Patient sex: M
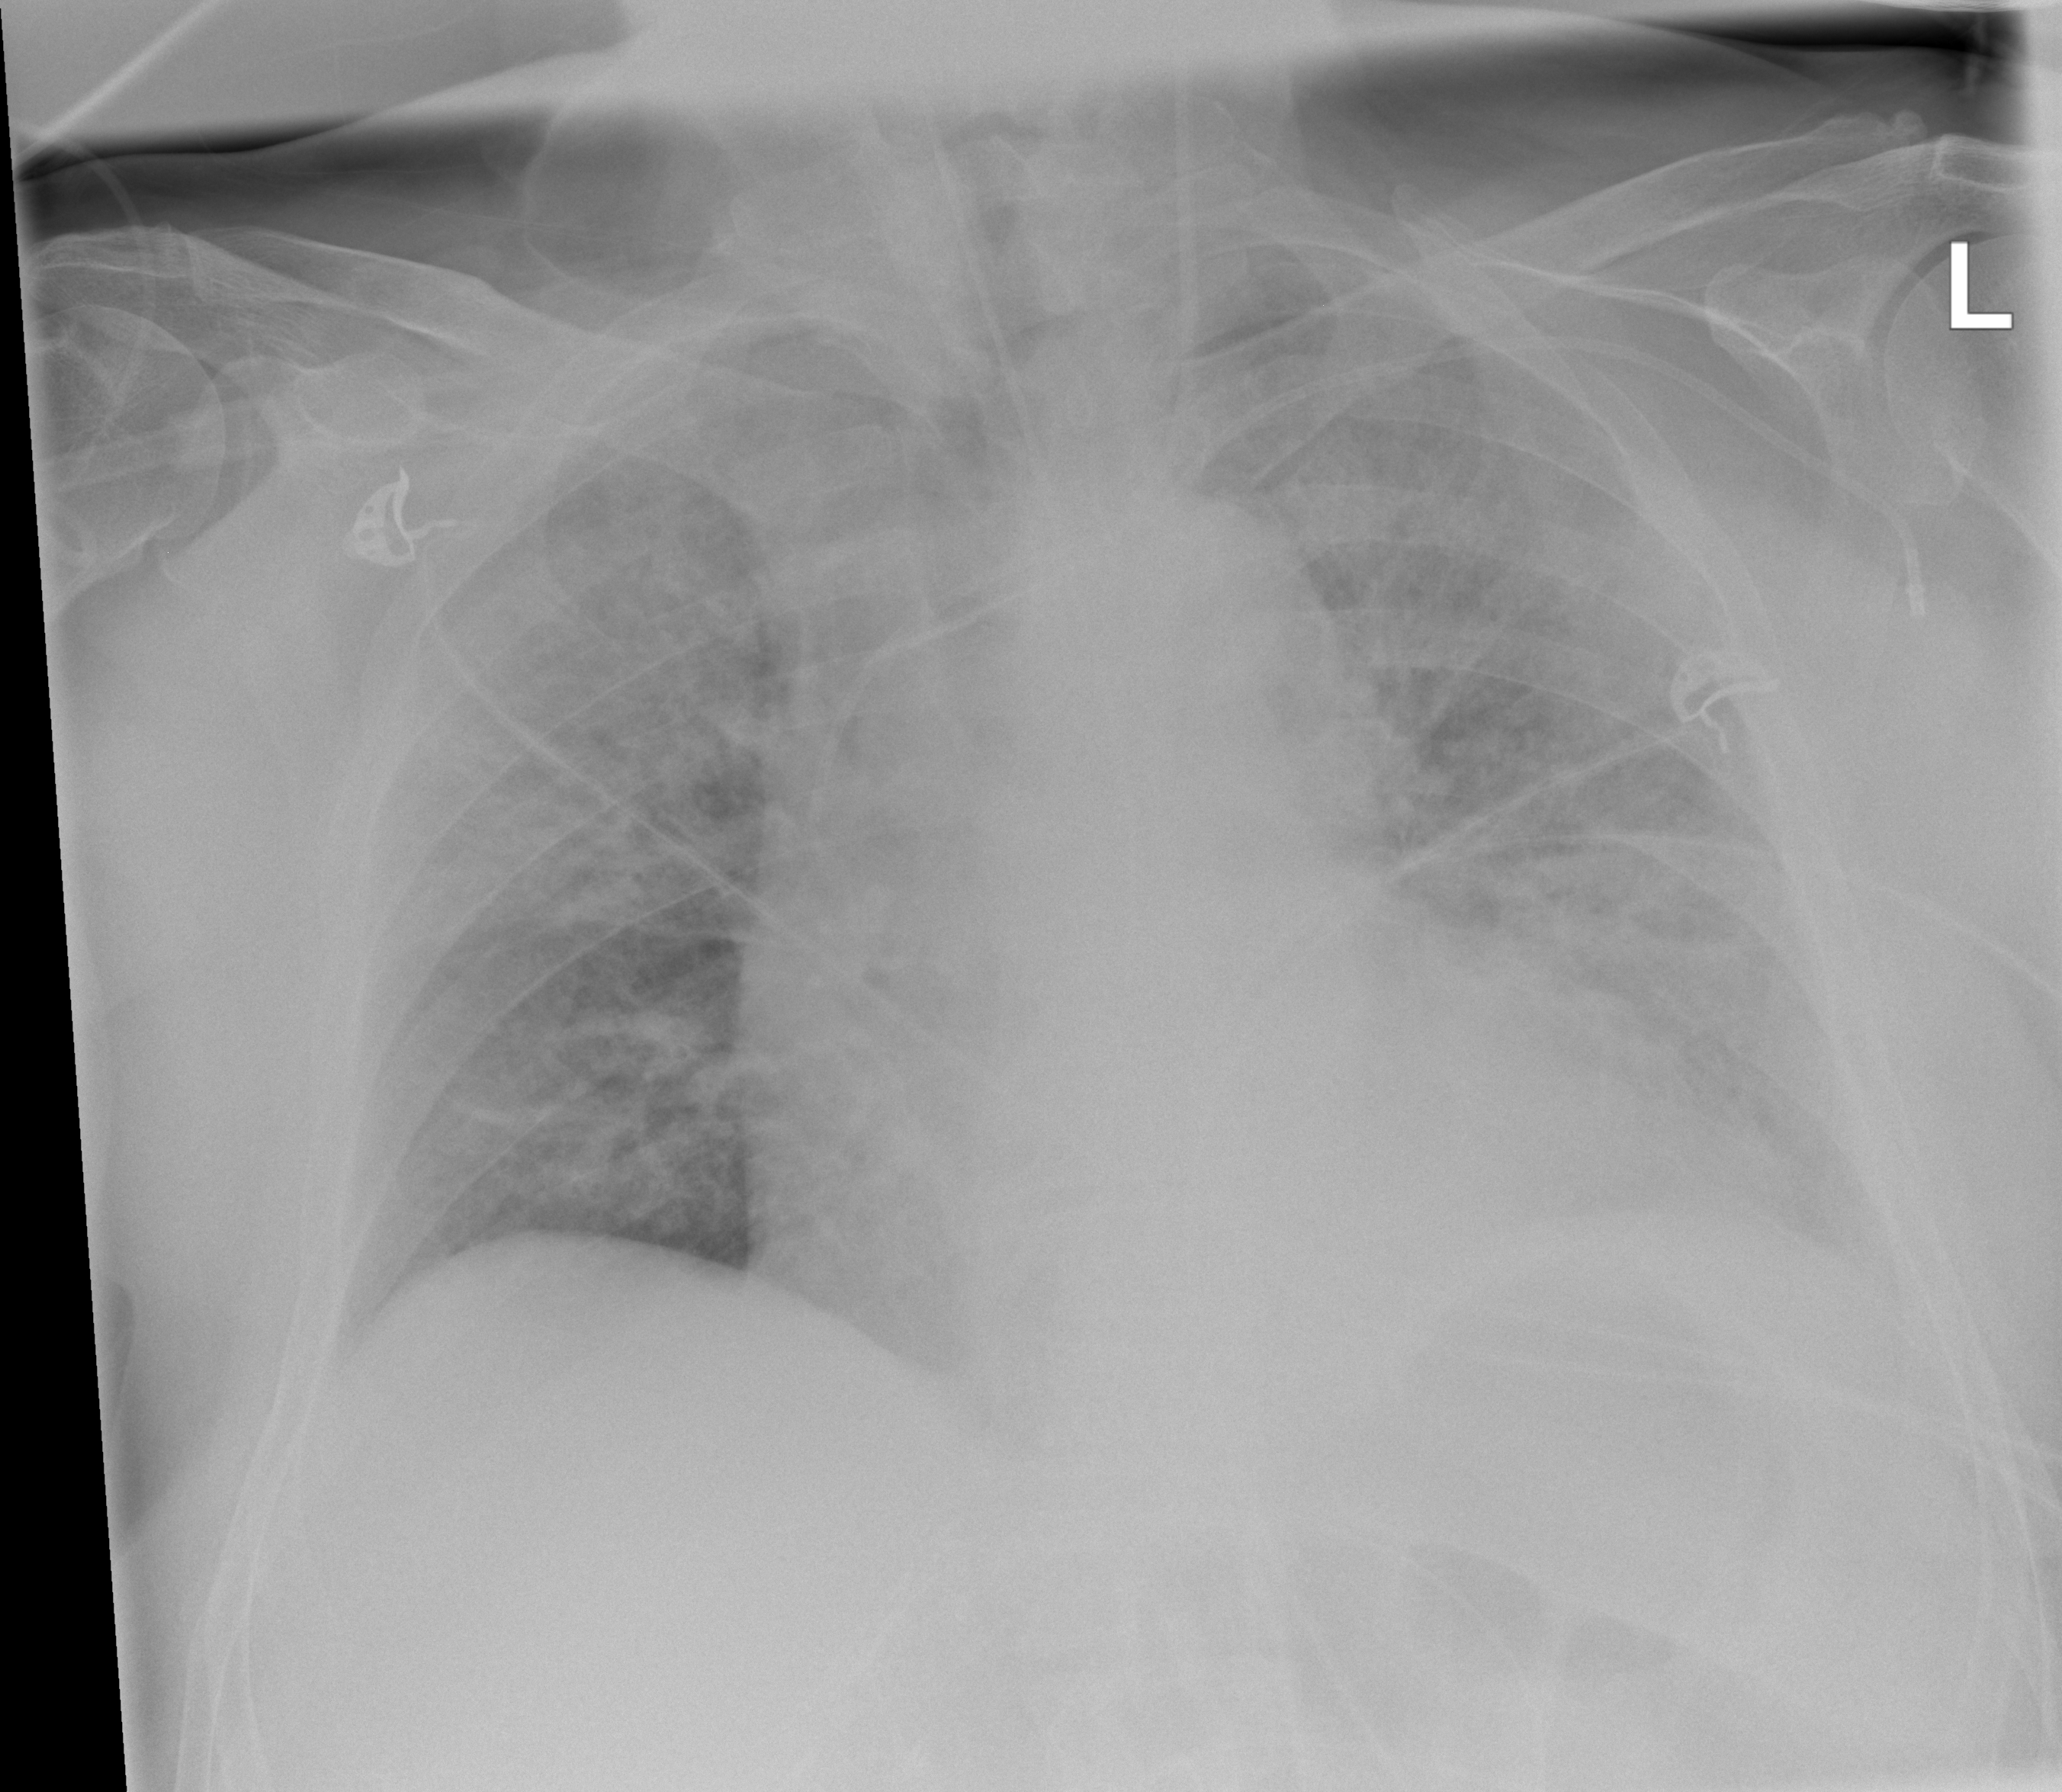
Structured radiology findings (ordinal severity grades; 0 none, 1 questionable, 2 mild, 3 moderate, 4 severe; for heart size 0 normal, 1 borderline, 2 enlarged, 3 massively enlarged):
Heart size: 2
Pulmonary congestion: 2
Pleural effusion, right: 0
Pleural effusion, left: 2
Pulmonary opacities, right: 3
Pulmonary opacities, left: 3
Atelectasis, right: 2
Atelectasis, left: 2